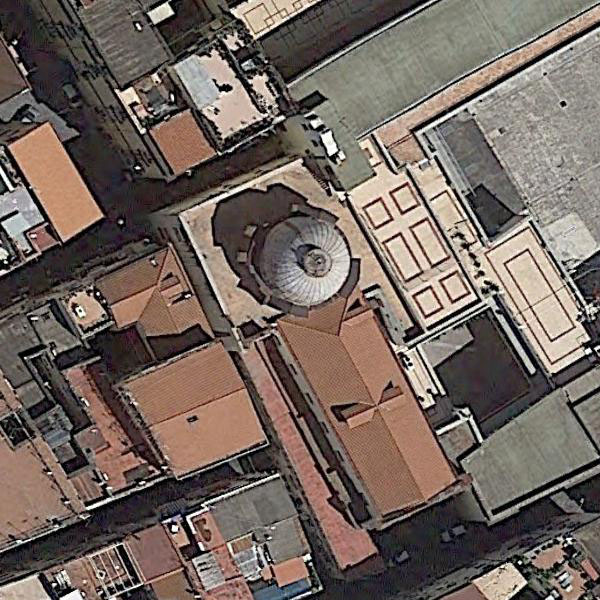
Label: Church